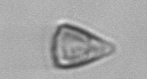
Label: Licmophora